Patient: sex F, age 61
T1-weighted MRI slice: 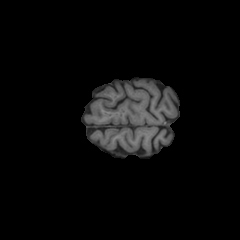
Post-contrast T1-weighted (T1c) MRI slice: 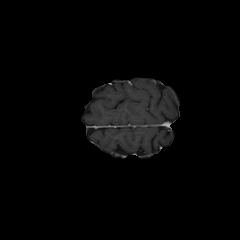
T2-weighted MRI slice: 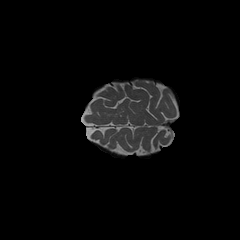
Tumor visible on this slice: no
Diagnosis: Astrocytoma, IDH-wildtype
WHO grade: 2